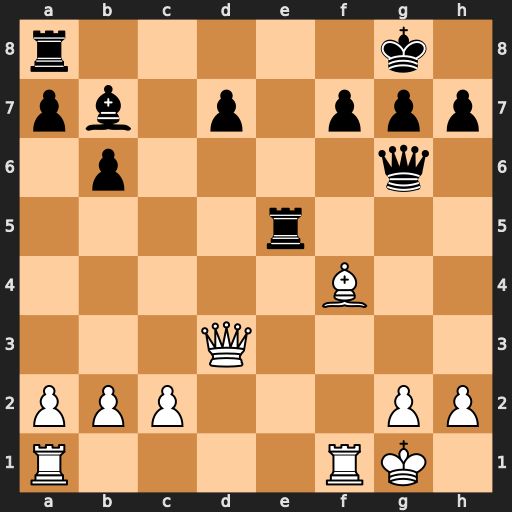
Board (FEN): r5k1/pb1p1ppp/1p4q1/4r3/5B2/3Q4/PPP3PP/R4RK1
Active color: w
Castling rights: -
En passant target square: -
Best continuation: Qxg6 hxg6 Bxe5